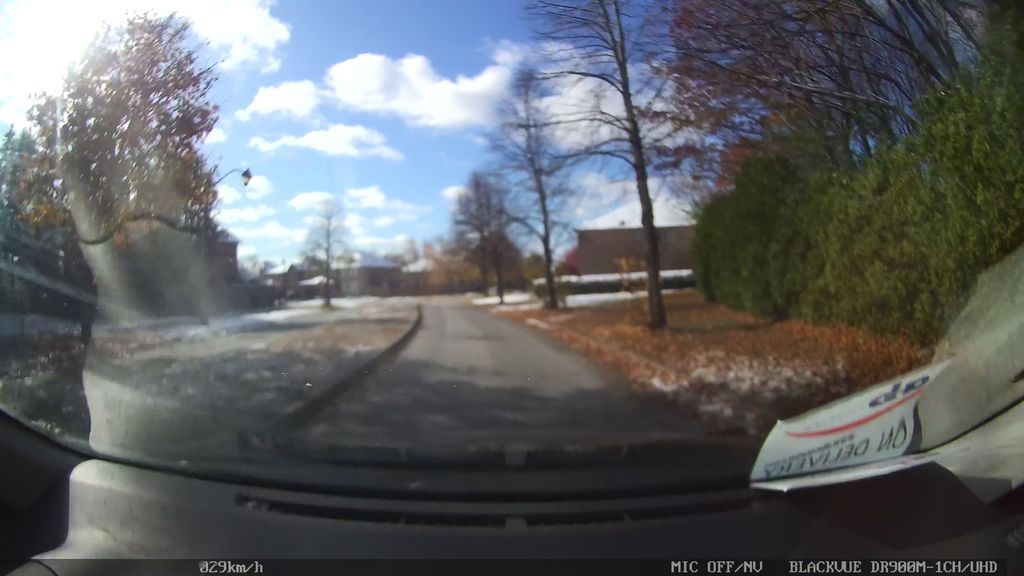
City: toronto